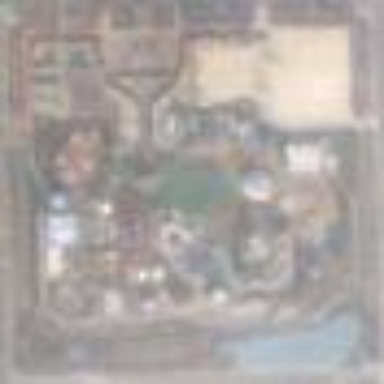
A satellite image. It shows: Theme park.